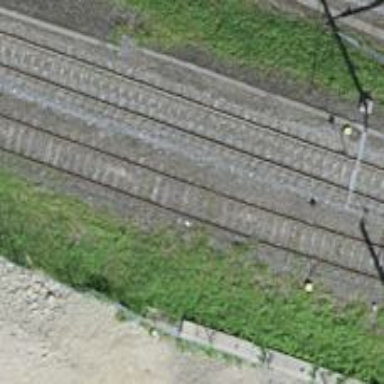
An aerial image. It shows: Railway siding with one electrified track and contact line for powering the train.